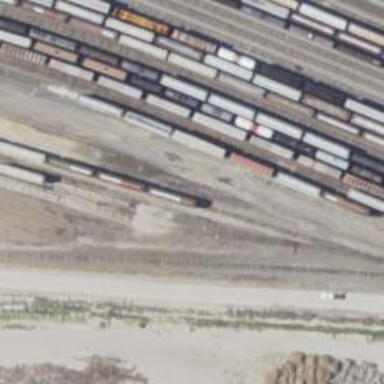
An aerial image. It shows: Rail spur service.